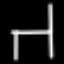
Label: chair